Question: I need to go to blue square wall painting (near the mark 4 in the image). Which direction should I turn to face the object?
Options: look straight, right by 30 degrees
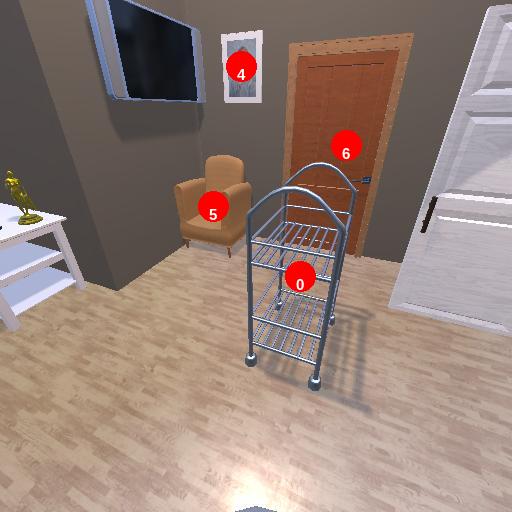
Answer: look straight